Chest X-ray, PA view. Patient: 64 years old, sex M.
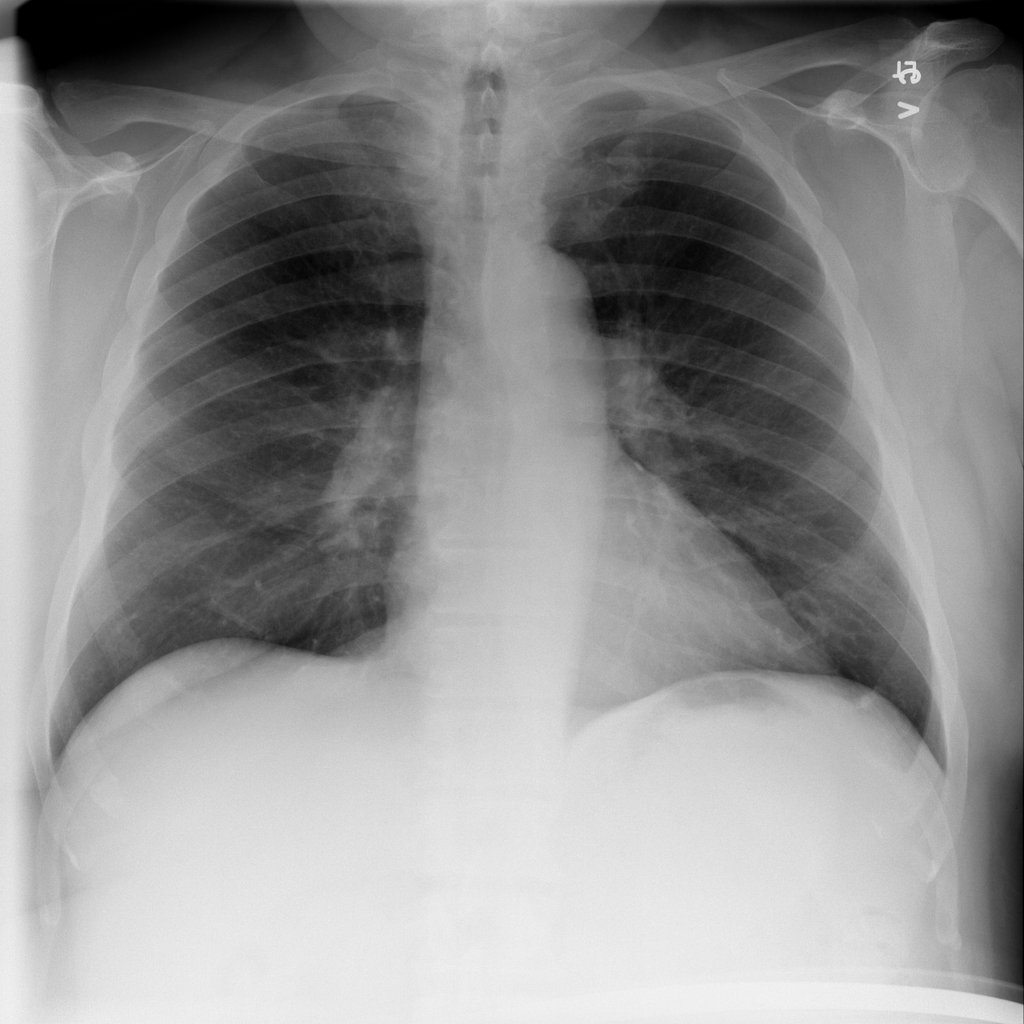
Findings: No Finding